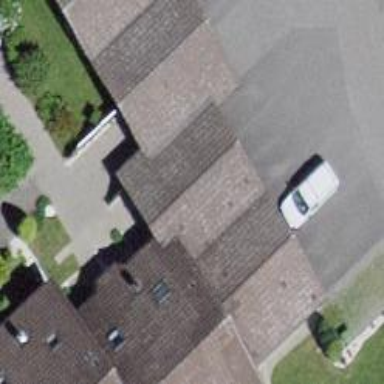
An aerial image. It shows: Building with gabled roof made of roof tiles.